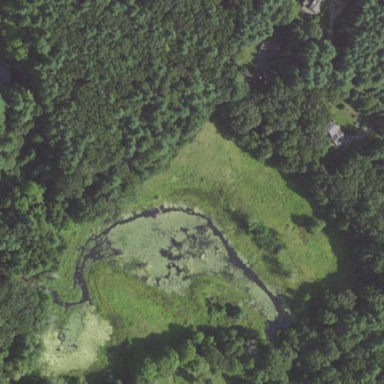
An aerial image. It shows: Marsh wetland.